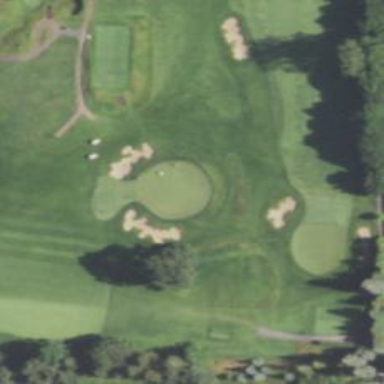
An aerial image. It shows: View of golf hole.